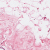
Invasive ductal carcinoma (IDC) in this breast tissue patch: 0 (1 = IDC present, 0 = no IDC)